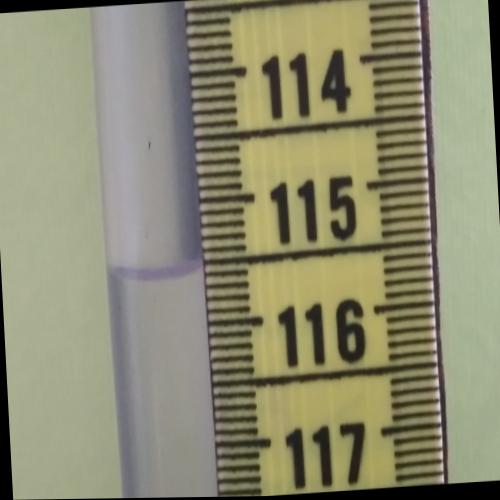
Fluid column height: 115.6 cm